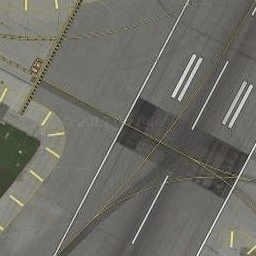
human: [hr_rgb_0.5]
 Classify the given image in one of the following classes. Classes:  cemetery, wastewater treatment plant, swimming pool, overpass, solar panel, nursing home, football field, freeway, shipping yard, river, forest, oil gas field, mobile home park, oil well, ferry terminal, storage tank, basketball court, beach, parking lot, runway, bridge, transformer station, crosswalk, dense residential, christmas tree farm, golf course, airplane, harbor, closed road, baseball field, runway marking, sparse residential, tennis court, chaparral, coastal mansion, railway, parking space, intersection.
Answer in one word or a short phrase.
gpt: runway